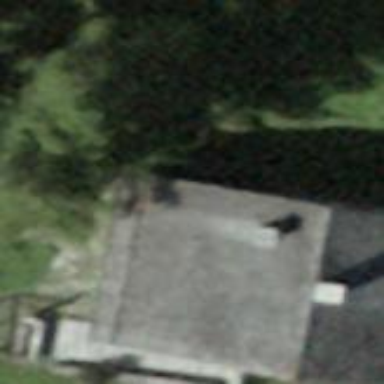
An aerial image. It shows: Building with gabled roof oriented across.